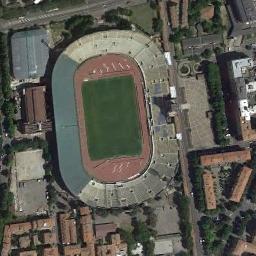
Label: stadium